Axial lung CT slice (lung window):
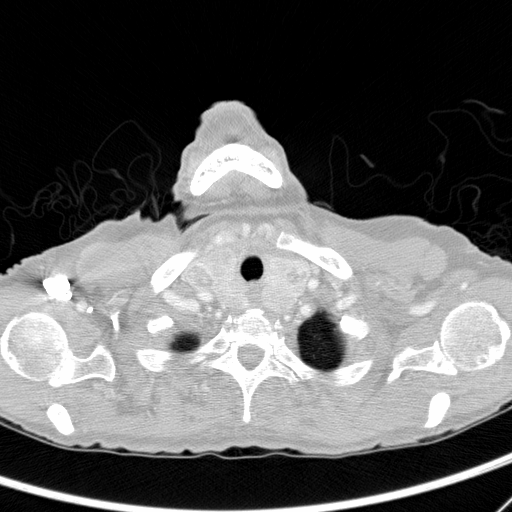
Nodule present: no